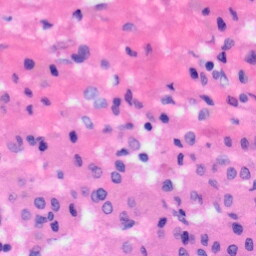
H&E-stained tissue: Liver